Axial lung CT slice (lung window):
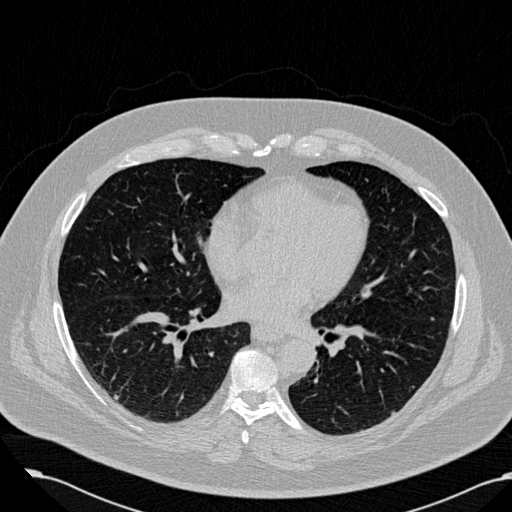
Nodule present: yes
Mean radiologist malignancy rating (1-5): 3